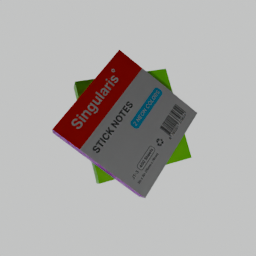
Label: tools